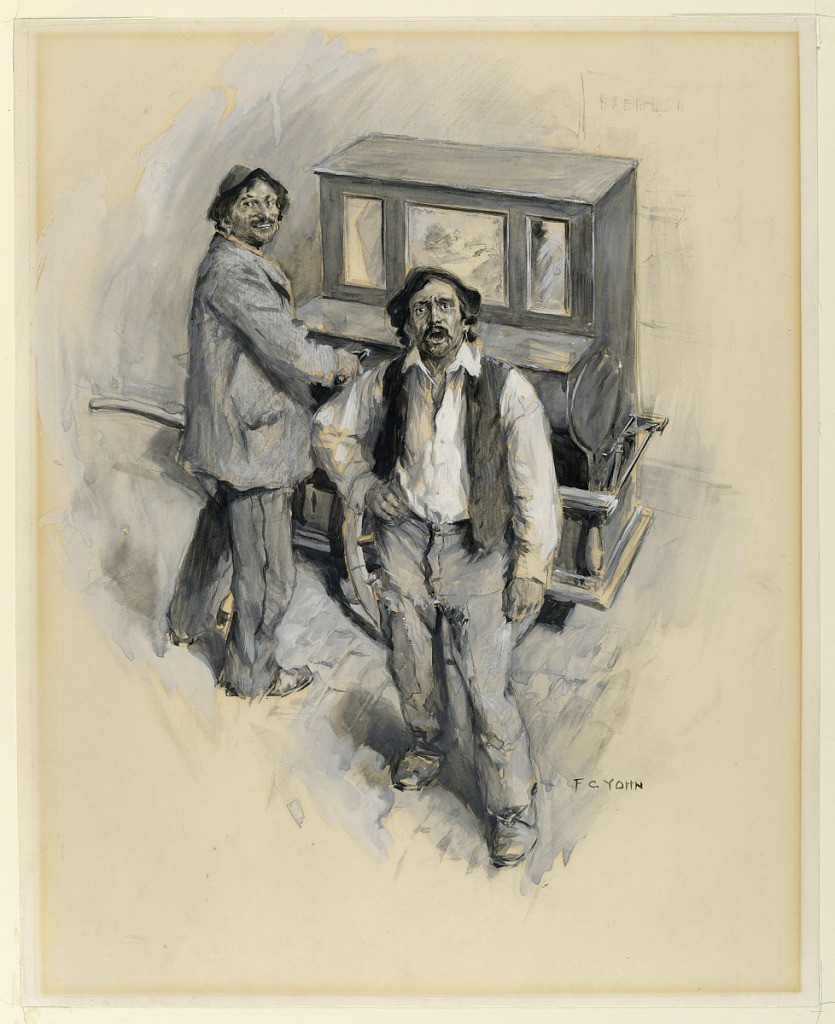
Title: The Organ and the Voice Once More Beneath Our Very Windows
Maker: Frederick Coffay Yohn, American, 1875–1933
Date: ca. 1901
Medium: Brush and black, white, and grey gouache, with graphite on illustration board
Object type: Drawing
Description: Two men and their hurdy-gurdy. Both men are standing, looking out at the spectator.  One man sings, while the other one grinds the organ.